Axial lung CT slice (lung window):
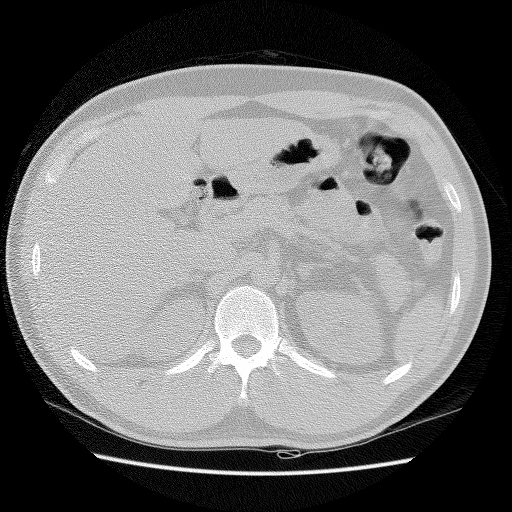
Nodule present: no